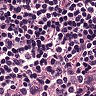
Metastatic tissue present: no